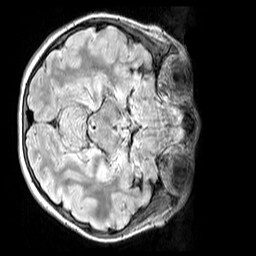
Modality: FLAIR
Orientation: axial
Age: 11
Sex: female
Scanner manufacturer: siemens
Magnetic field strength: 3 T
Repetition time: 5 s
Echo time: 0.388 s